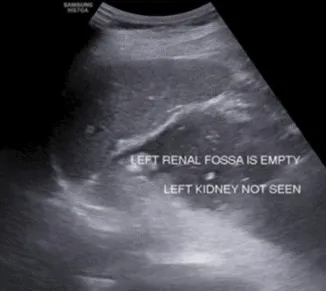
Left kidney not visualized in the left renal fossa.
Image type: radiology (ultrasound)